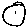
Label: circle